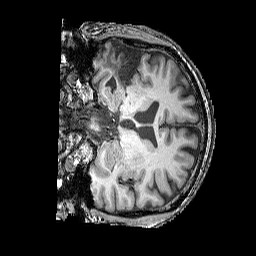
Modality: T1w
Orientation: coronal
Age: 58
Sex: male
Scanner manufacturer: siemens
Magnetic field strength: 3 T
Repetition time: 2.25 s
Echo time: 0.00411 s